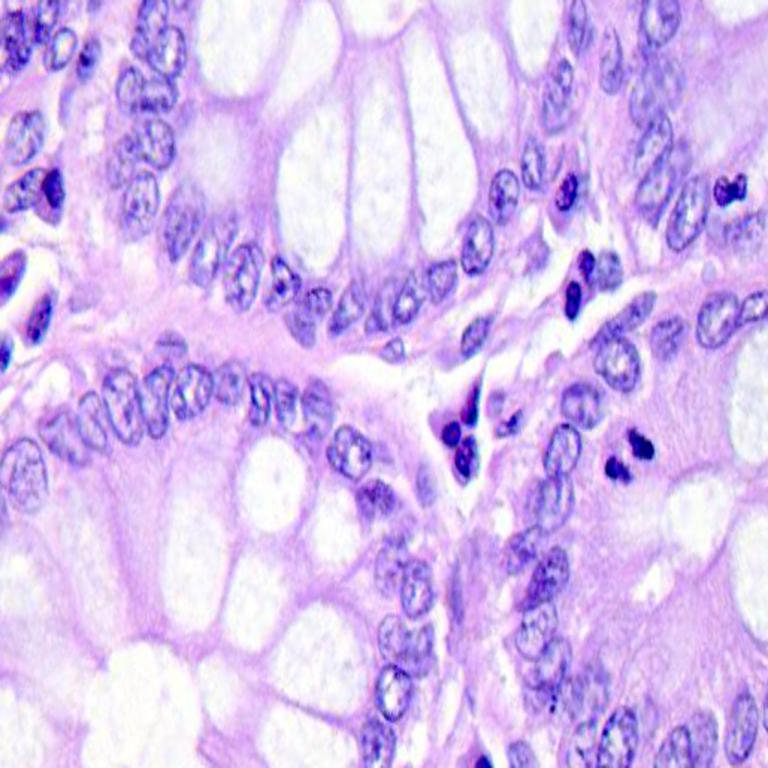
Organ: colon
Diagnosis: benign